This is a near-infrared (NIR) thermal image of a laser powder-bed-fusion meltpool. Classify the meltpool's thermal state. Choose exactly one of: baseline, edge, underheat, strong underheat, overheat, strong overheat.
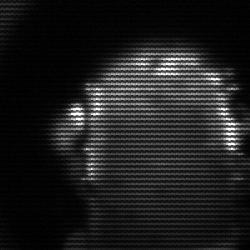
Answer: baseline